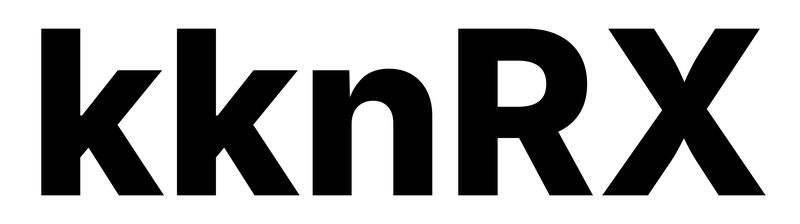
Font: Inter_ExtraBold